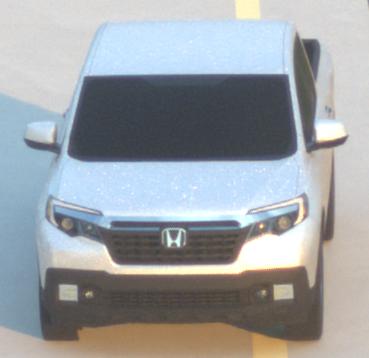
Make: Honda
Model: Ridgeline
Detailed model: Gen. 2
Model produced from: 2016
Model produced until: 2020
Doors: 4
Color: white
Road condition: dry road
Daytime: sunrise or sunset
Contrast: medium contrast